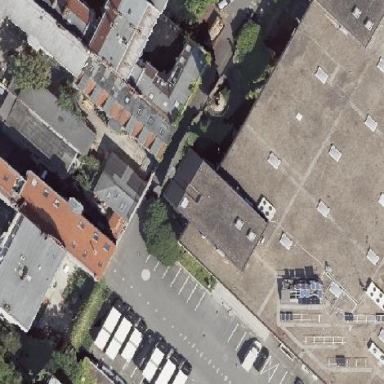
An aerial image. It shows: Commercial building.